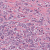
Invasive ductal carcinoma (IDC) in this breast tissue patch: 1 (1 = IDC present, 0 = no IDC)